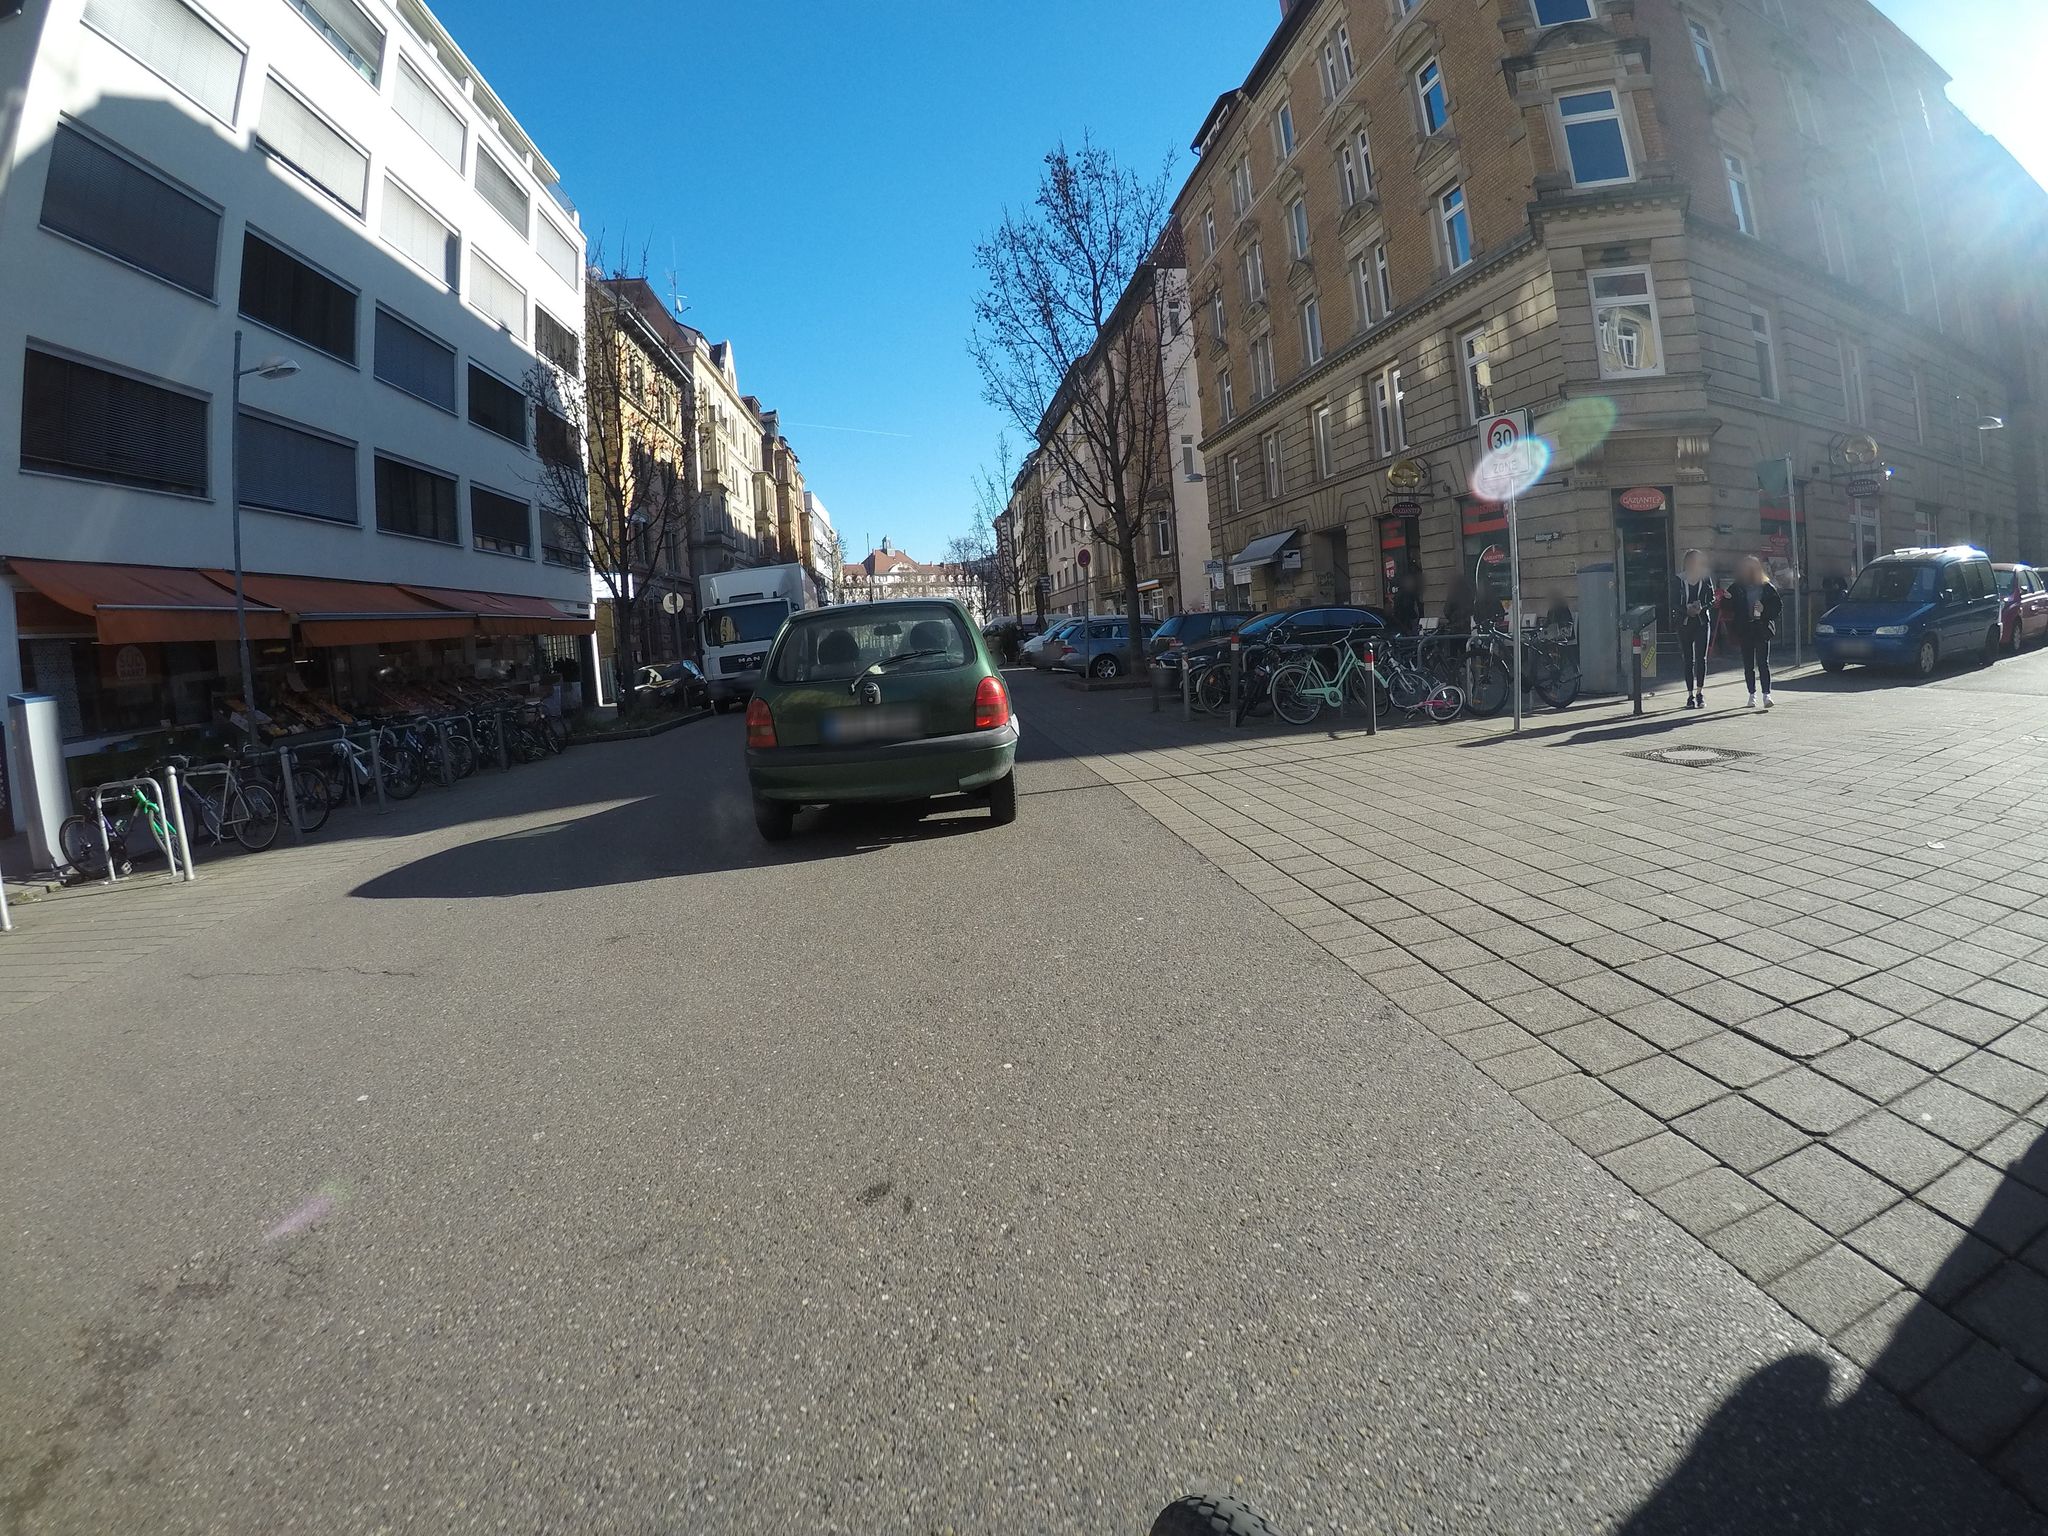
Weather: clear
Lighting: day
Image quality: good
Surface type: walking surface
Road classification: footway, living_street, steps
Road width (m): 8
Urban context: urban centre
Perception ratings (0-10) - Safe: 5.46, Lively: 9.4, Beautiful: 7.77, Boring: 2.06, Depressing: 3.21, Wealthy: 8.95